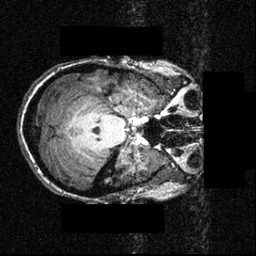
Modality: T1w
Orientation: axial
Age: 24
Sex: female
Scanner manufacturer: siemens
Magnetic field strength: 3.951 T
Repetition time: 1.5 s
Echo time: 0.00335 s